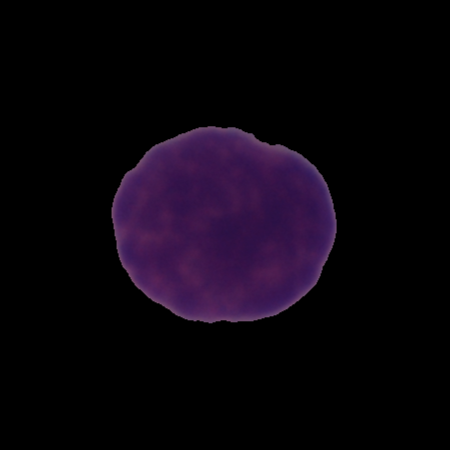
Label: cancer